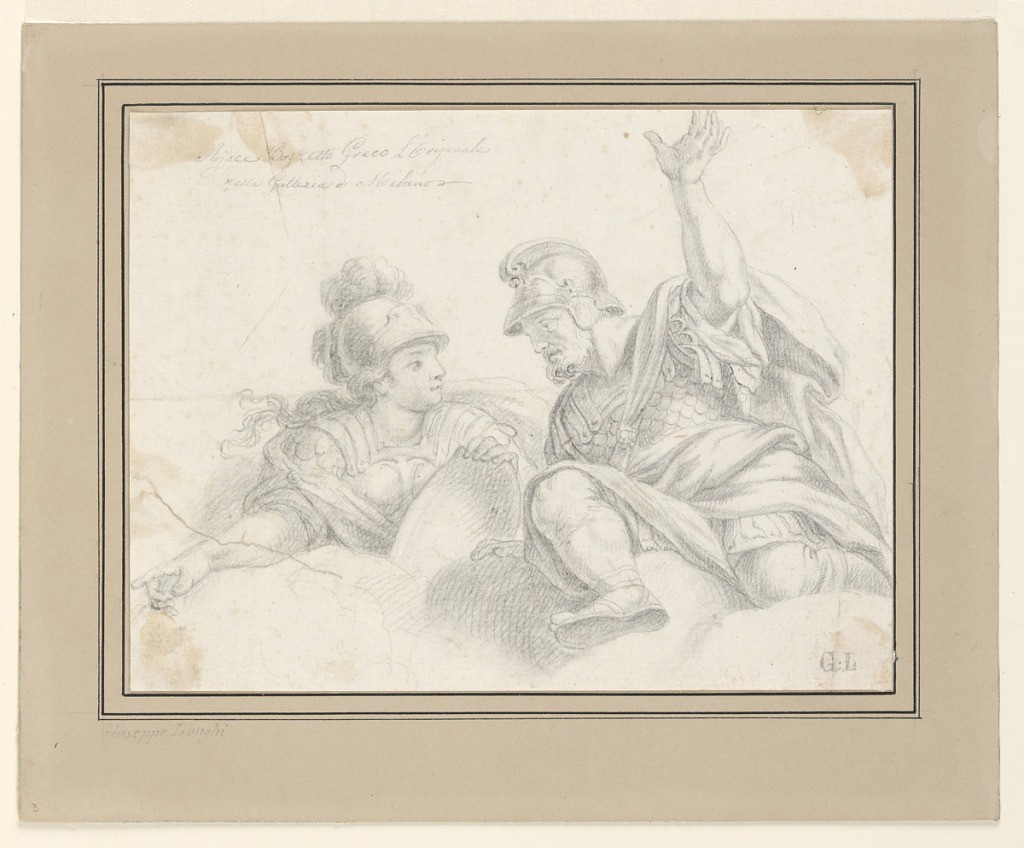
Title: Two Roman Soldiers in Conversation
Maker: Giuseppe Longhi, Italian, 1766–1831
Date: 1790–1830
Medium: Graphite on cream paper, laid down
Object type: Drawing
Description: Two soldiers in Roman uniform are shown on a cloud facing each other. The right hand man is seated with his left arm raised while conversing with the other.